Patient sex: M
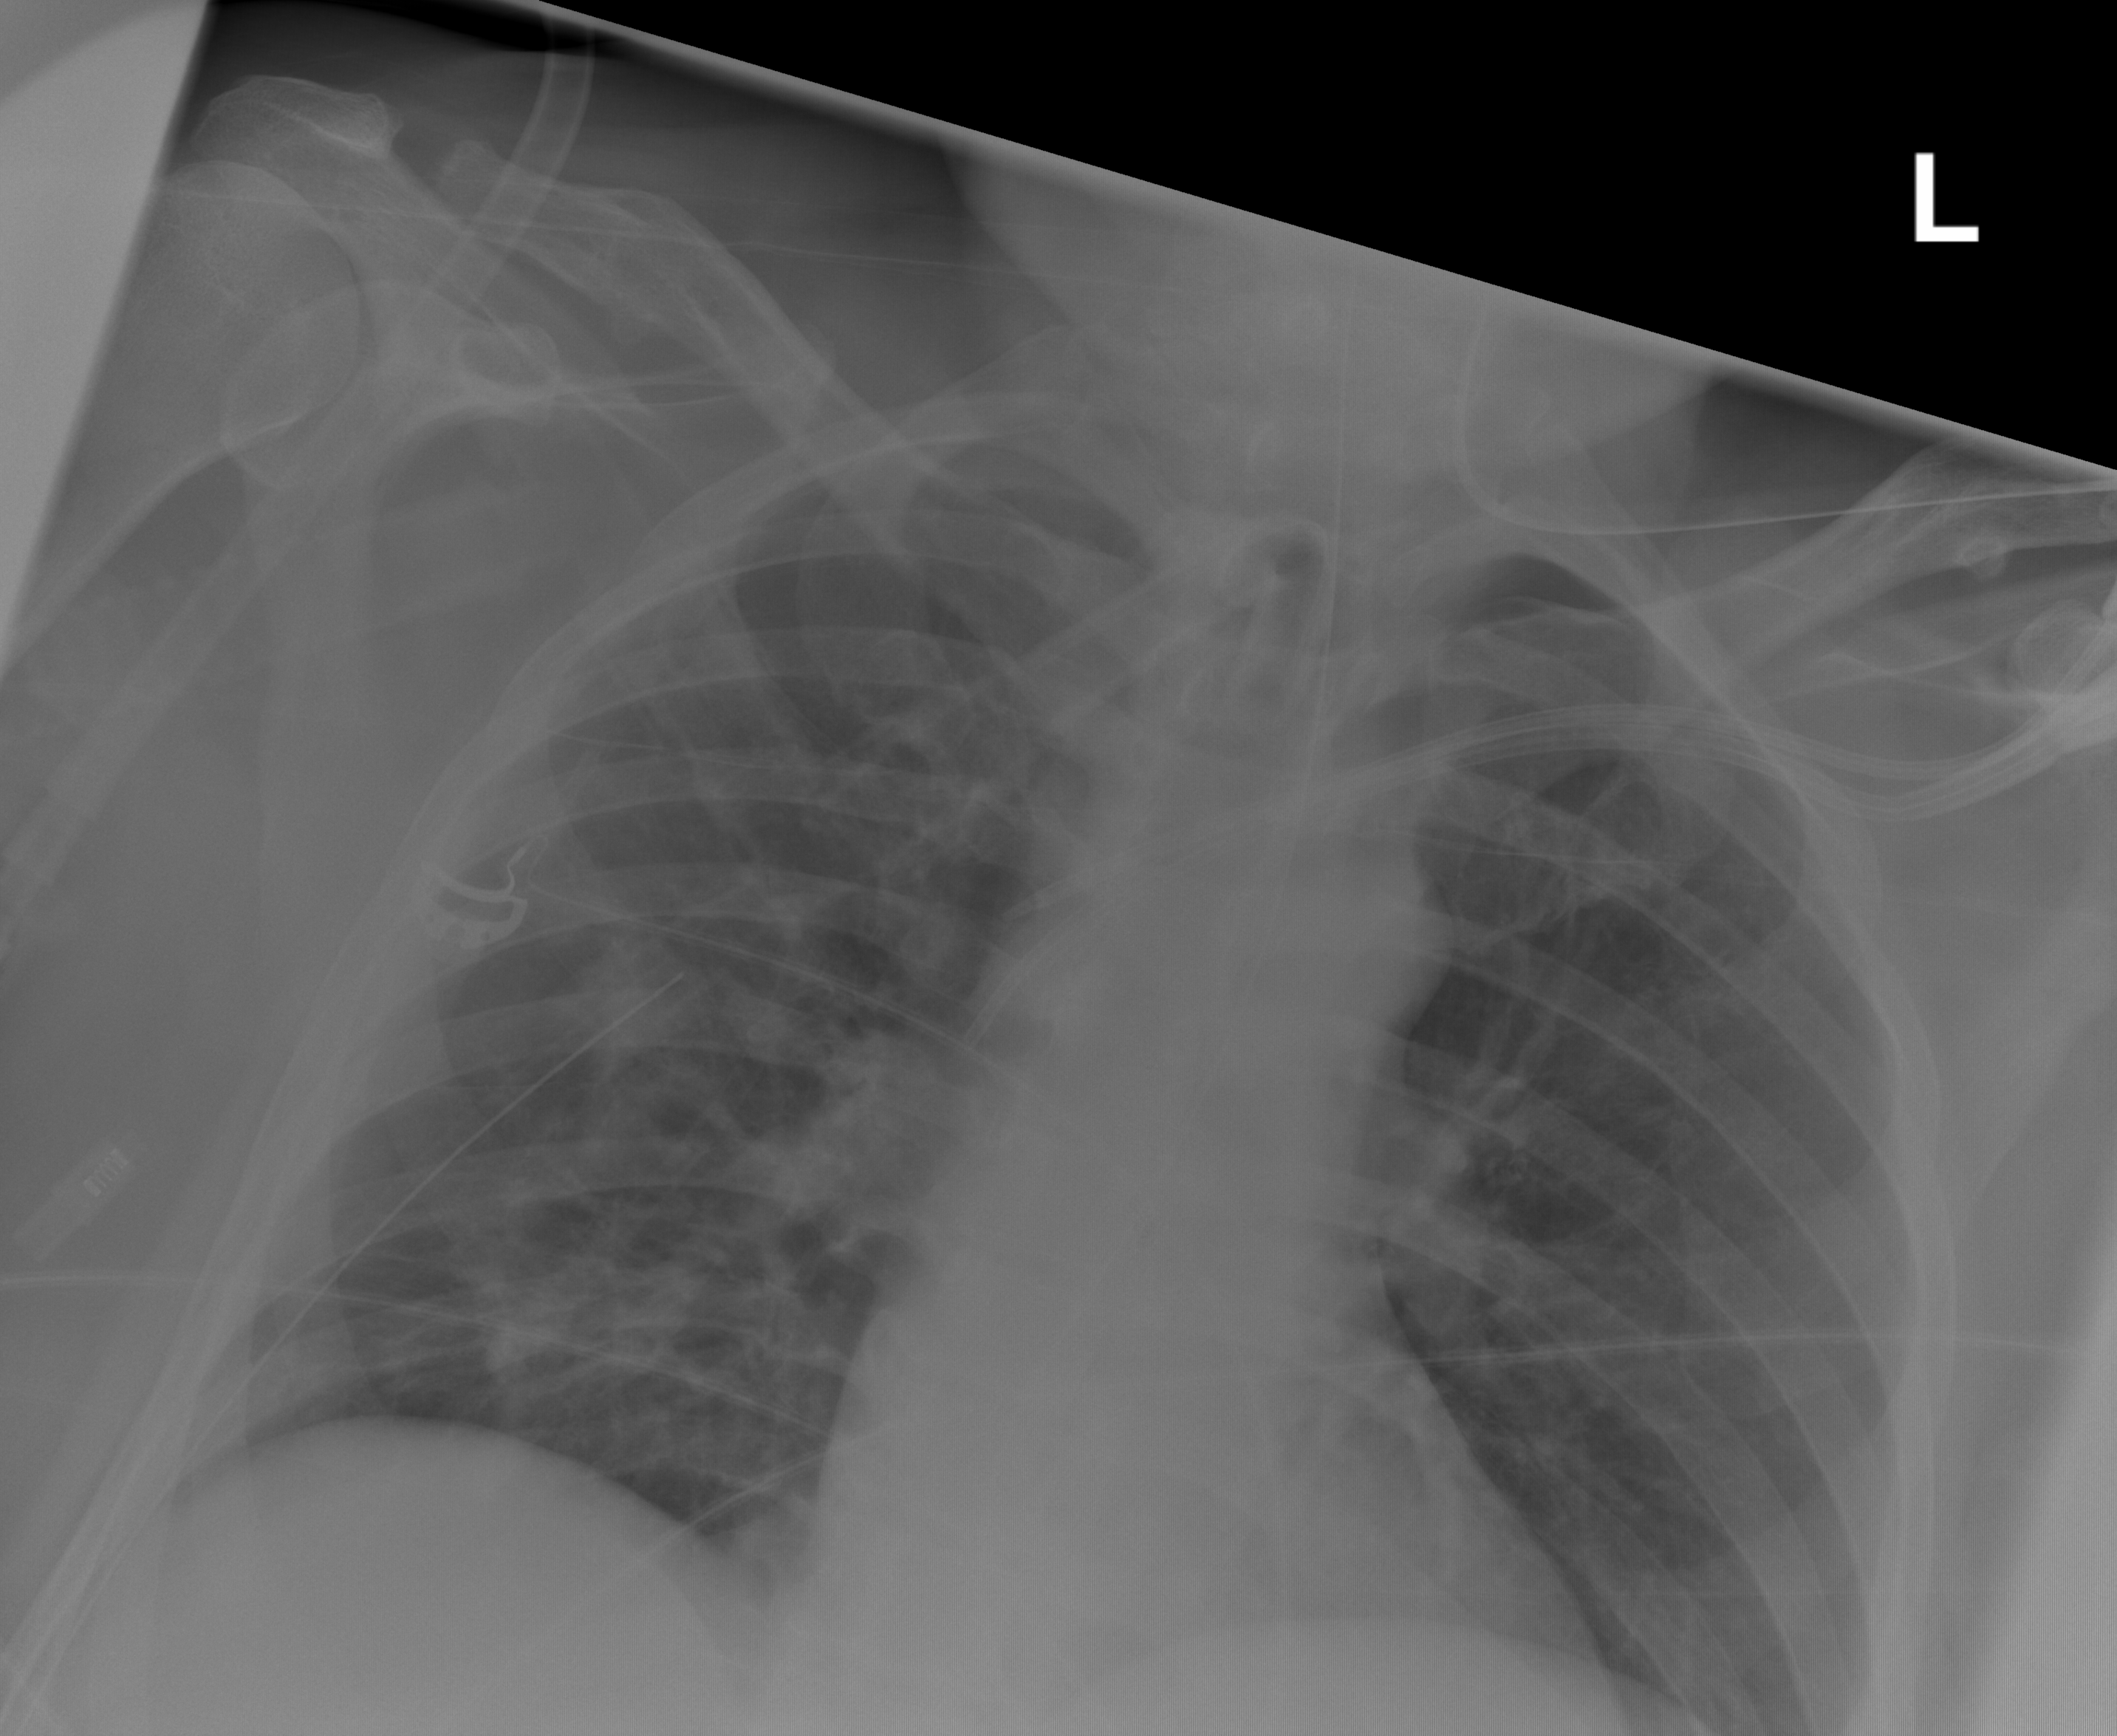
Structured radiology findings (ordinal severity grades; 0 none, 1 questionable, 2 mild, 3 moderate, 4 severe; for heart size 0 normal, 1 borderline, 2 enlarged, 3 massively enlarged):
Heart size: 0
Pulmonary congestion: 0
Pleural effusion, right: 0
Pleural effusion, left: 0
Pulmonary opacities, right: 0
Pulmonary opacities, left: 0
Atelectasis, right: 2
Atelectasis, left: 0